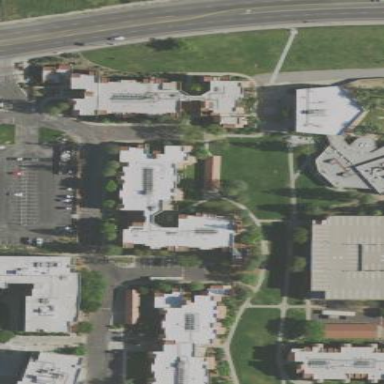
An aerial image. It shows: Residential building located in university campus.